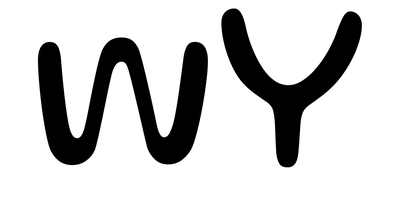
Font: Gluten_Light